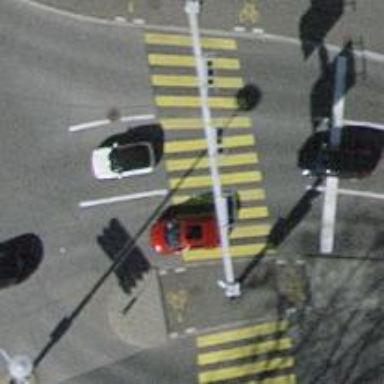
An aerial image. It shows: Crossing with traffic signals.